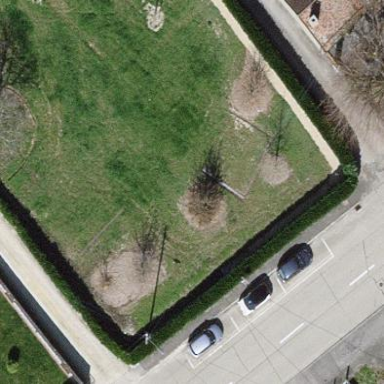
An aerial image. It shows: Garden area designated for leisure land.